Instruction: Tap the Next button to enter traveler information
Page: cart
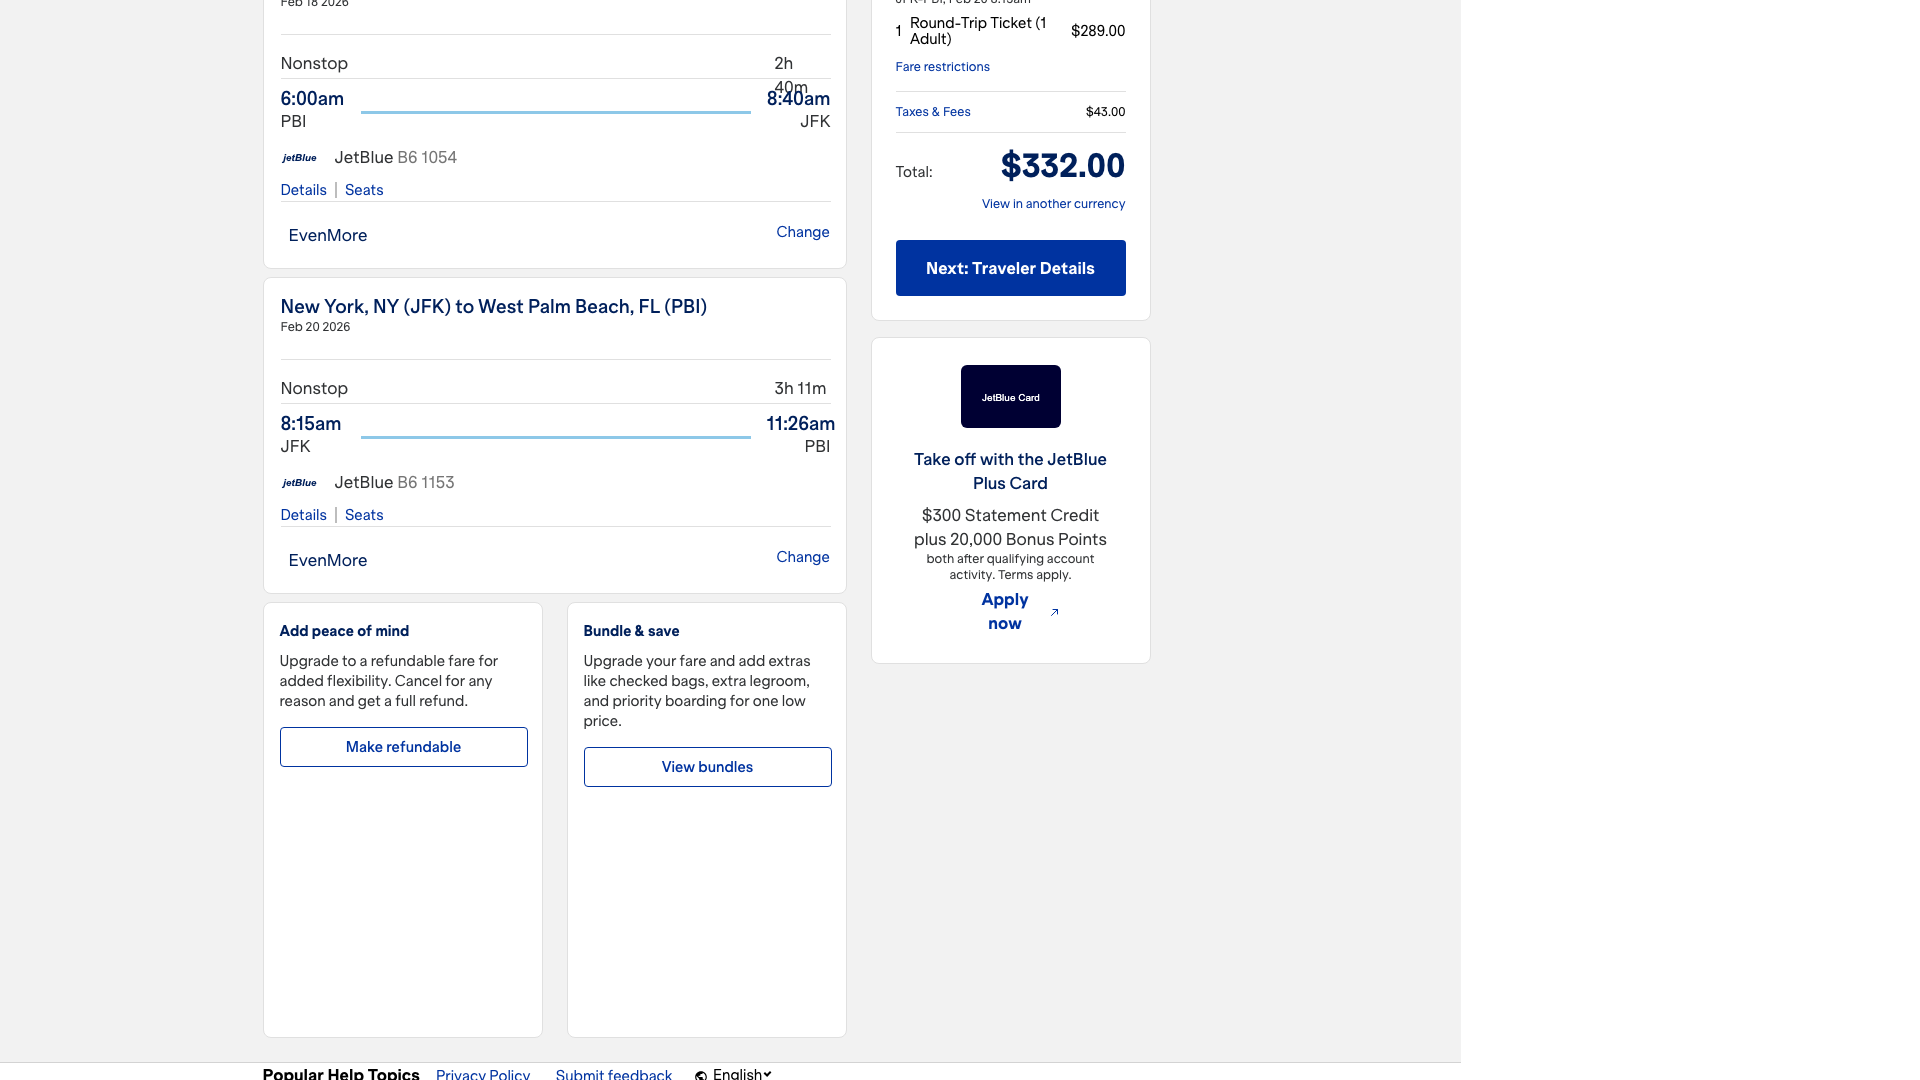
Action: click